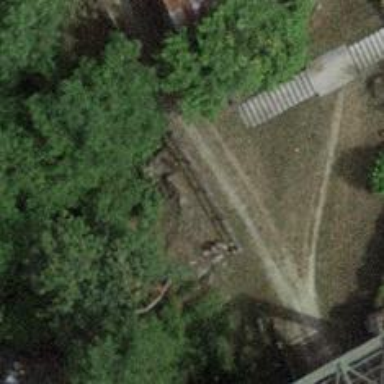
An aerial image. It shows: Unpaved path.